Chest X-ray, PA view. Patient: 58 years old, sex F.
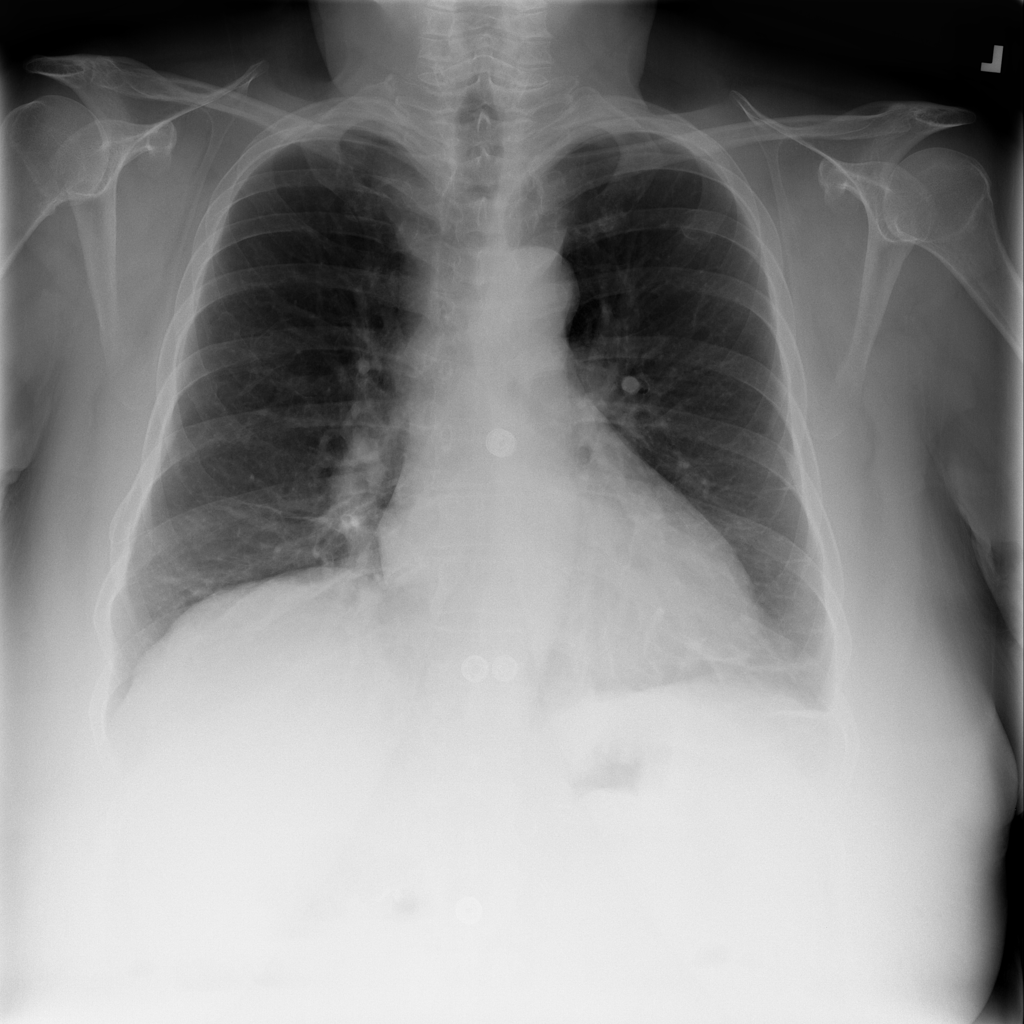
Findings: No Finding